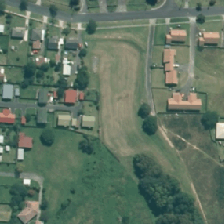
Land cover: urban_parkland